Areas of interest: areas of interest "Baihua Theatre"
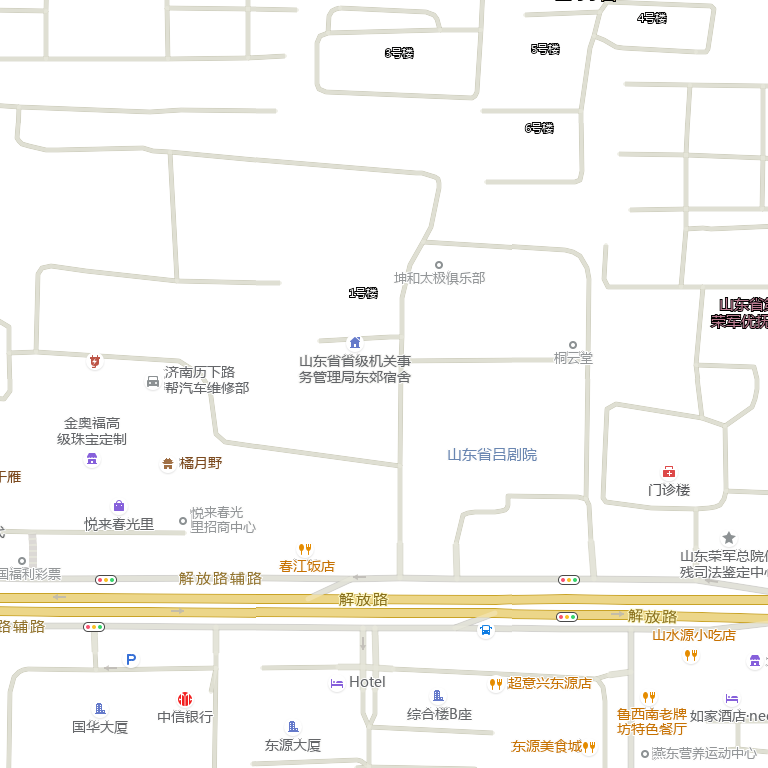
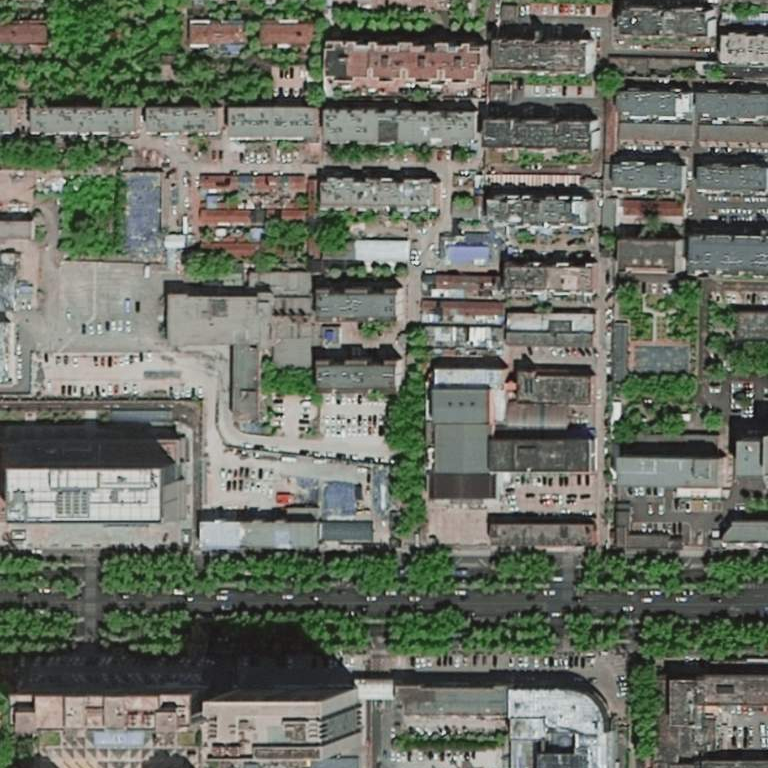